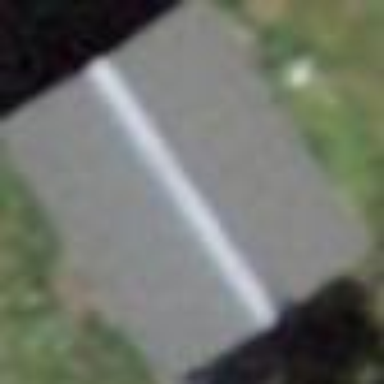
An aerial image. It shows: Garage.